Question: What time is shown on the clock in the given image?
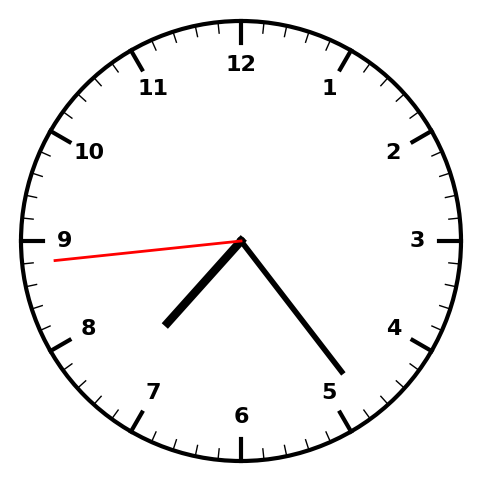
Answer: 07:23:44